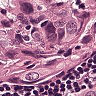
Metastatic tissue present: yes